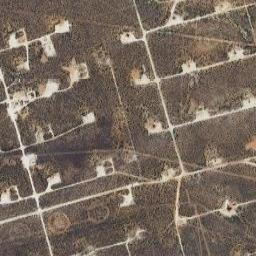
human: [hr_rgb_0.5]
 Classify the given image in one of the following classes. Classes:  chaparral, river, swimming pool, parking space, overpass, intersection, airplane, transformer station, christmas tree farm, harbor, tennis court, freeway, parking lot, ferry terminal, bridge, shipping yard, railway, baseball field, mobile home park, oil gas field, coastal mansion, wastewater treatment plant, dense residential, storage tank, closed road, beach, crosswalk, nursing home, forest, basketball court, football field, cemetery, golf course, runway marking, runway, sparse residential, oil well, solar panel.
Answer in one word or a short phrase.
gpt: oil gas field